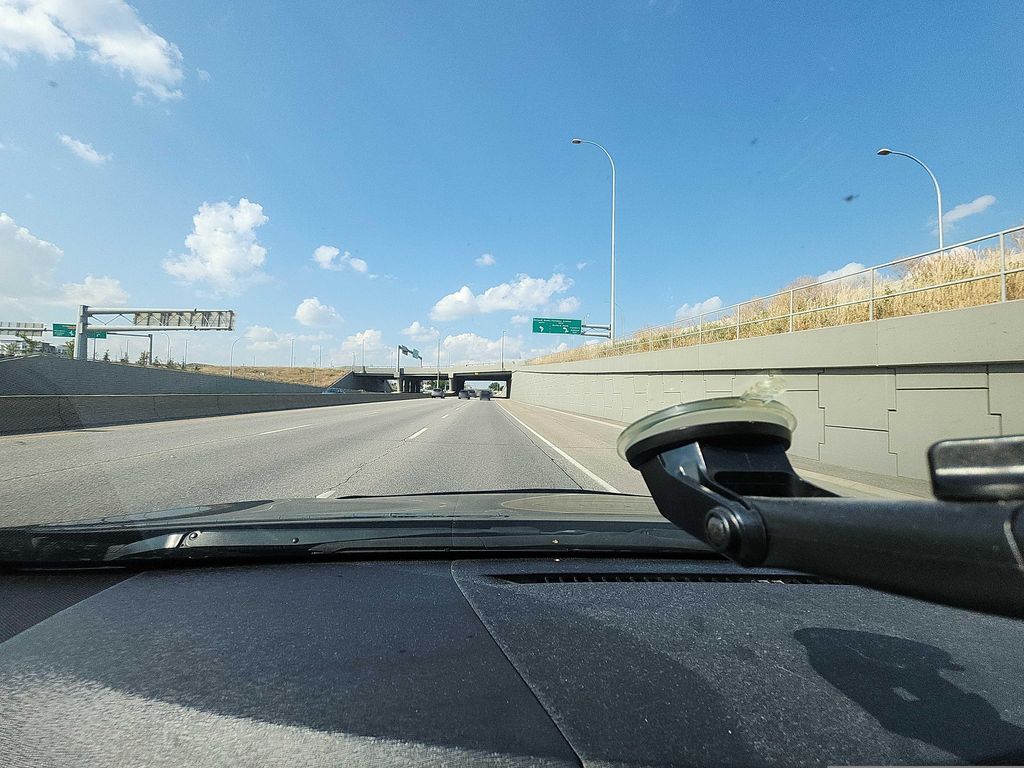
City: calgary